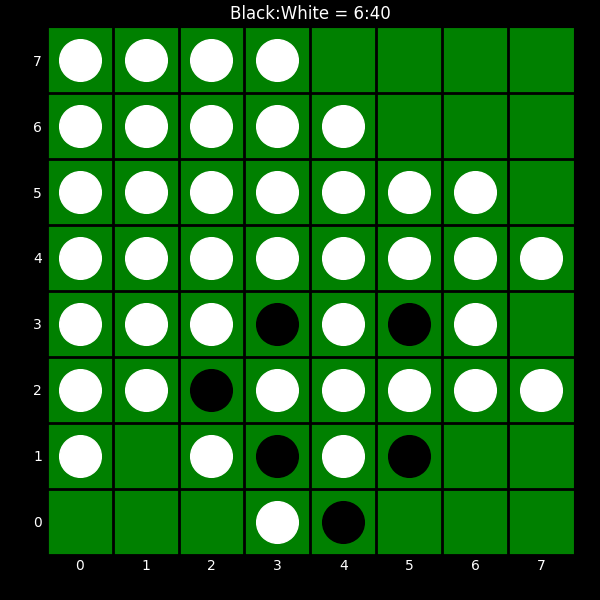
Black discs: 6
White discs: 40